Field crop: tomato
Growth stage: 2
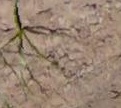
Species: solanum